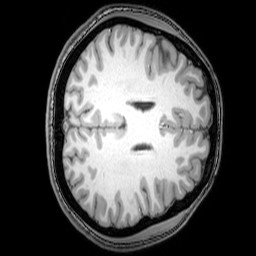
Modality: T1w
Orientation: axial
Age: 25
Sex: female
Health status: healthy
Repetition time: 0.081 s
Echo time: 0.037 s